九年级 · 解析几何
一座拱桥的轮廓是抛物线型 (如图所示), 桥高为 8 米,拱高 6 米, 跨度 20 米. 相邻两支柱间的距离均为 5 米, 则支柱 $M N$ 的高度为（）米.

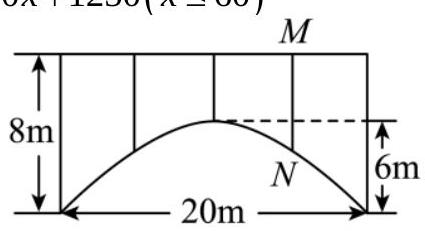
A. 2.5 米
B. 3 米
C. 3.5 米
D. 4 米

答案: C
解析: 设拱桥两端分别为点 $A 、 B$, 拱桥顶端为点 $C$, 以 $A B$ 所在的直线为 $x$ 轴, 以 $A B$ 的中点 $O$ 为坐标原点, $O C$ 所在的直线为 $y$ 轴建立平面直角坐标系, 则点

$A(-10,0), B(10,0), C(0,6)$, 点 $M, N$ 的横坐标为 5 , 再求出抛物线的解析式, 即可求解.

【详解】解: 如图, 设拱桥两端分别为点 $A 、 B$, 拱桥顶端为点 $C$, 以 $A B$ 所在的直线为 $x$轴, 以 $A B$ 的中点 $O$ 为坐标原点, $O C$ 所在的直线为 $y$ 轴建立平面直角坐标系, 则点 $A(-10,0), B(10,0), C(0,6)$, 点 $M, N$ 的横坐标为 5 ,

设抛物线的解析式为 $y=a x^{2}+c$,

把点 $A(-10,0), C(0,6)$ 代入得:

$\left\{\begin{array}{l}100 a+c=0 \\ c=6\end{array}\right.$, 解得: $\left\{\begin{array}{l}a=-\frac{3}{50} \\ c=6\end{array}\right.$,

$\therefore$ 抛物线的解析式为 $y=-\frac{3}{50} x^{2}+6$,
当 $x=5$ 时, $y=-\frac{3}{50} \times 5^{2}+6=4.5$,

$\therefore$ 支柱 $M N$ 的高度为 $8-4.5=3.5$ 米.

故选: C

【点睛】本题考查二次函数的实际应用，借助二次函数解决实际问题是解题根本，求出二次函数关系式是关键.